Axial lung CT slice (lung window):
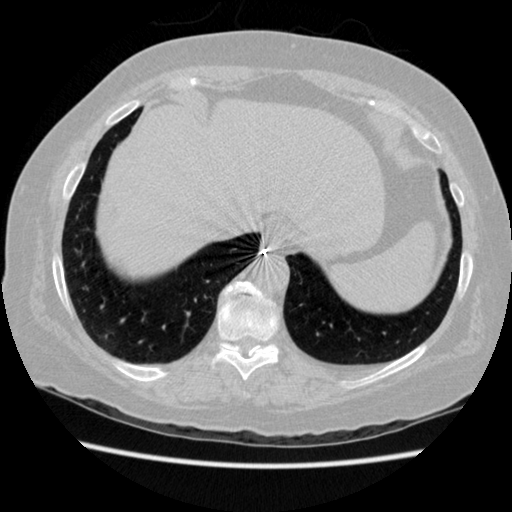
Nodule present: no